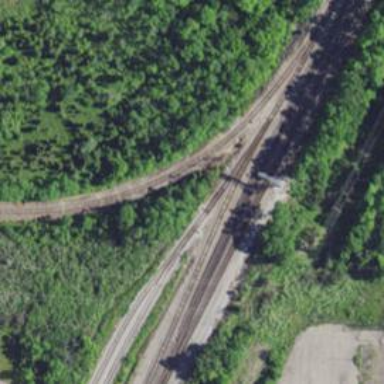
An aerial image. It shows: Disused railway spur.